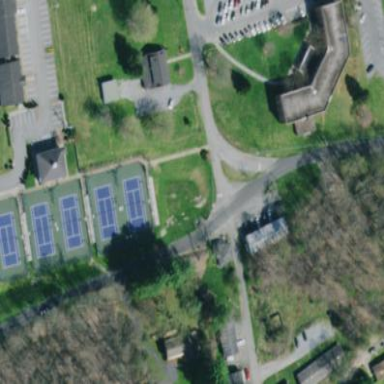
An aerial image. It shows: Tennis court in leisure pitch.